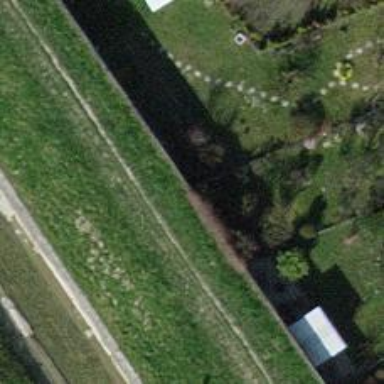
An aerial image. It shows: Fence is in the image.